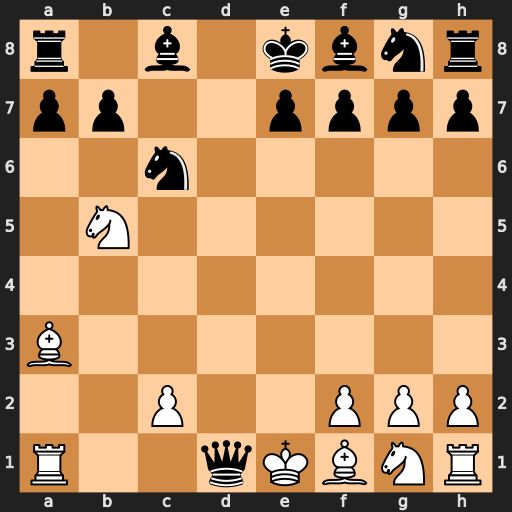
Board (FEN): r1b1kbnr/pp2pppp/2n5/1N6/8/B7/2P2PPP/R2qKBNR
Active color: w
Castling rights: KQkq
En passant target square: -
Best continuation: Rxd1 Bd7 Nc7+ Kd8 Nxa8